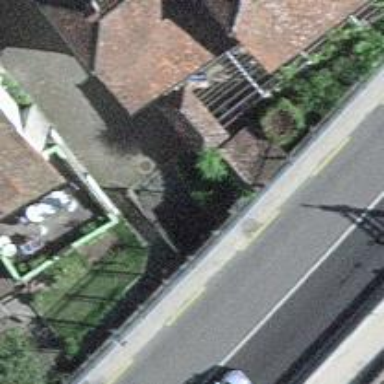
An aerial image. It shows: Set of steps on the road.